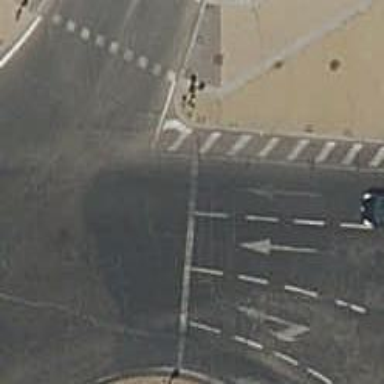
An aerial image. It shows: Primary road with asphalt surface.